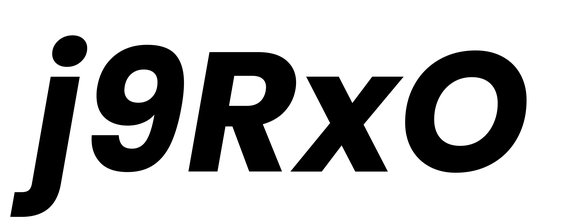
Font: Poppins-BoldItalic